Interaction volume radius: 5 \u00c5
Interaction volume height: 15 \u00c5
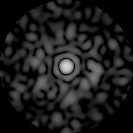
Disorder parameter: 0.792